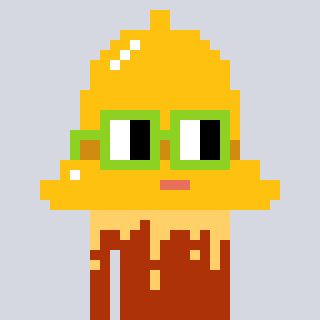
a pixel art character with square light green glasses, a bell-shaped head and a hotbrown-colored body on a cool background